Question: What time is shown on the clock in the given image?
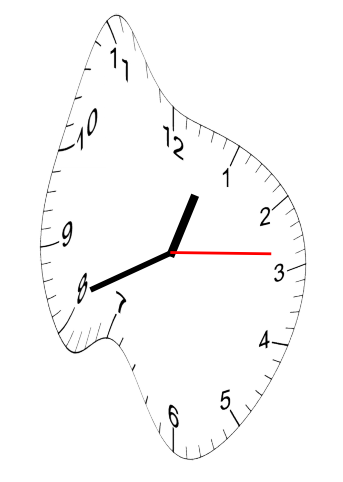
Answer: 12:41:14